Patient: sex F, age 68
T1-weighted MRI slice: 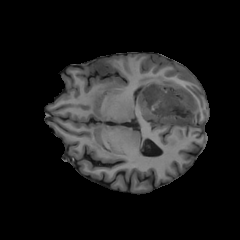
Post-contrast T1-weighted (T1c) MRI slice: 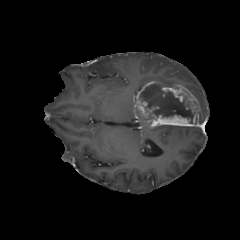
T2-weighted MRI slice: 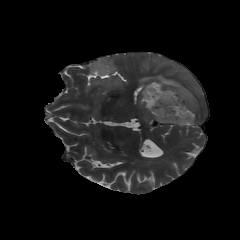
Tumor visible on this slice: yes
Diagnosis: Glioblastoma, IDH-wildtype
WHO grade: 4